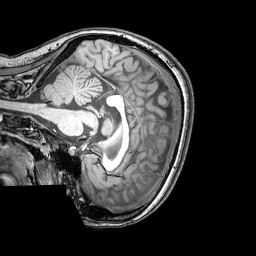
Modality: T1w
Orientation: sagittal
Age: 23
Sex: female
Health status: healthy
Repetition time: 0.081 s
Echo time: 0.037 s